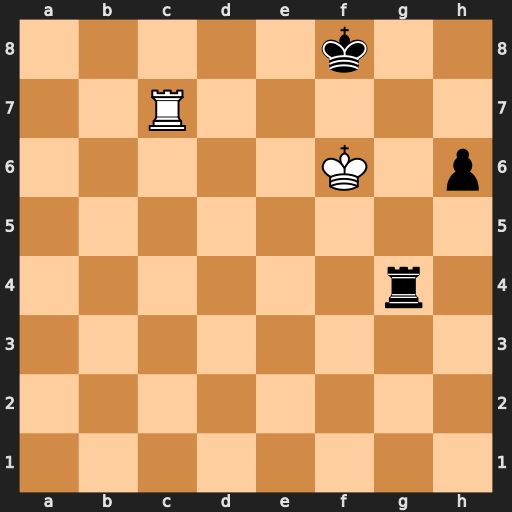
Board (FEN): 5k2/2R5/5K1p/8/6r1/8/8/8
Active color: w
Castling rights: -
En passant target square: -
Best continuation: Rc8#